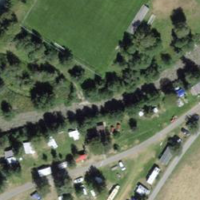
EUNIS habitat code: 24
Species observed at this site:
Scaeva selenitica